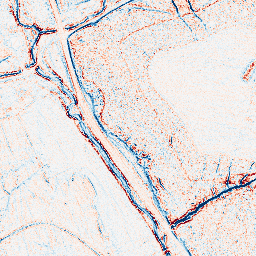
Category: edge_preserving
Decomposition family: anisotropic_diffusion
Decomposition parameters: iterations: 10
kappa: 10
gamma: 0.05
Upsampling method: regularized
Upsampling parameters: scale: 4
lambda_reg: 0.001
Upsampling scale: 4